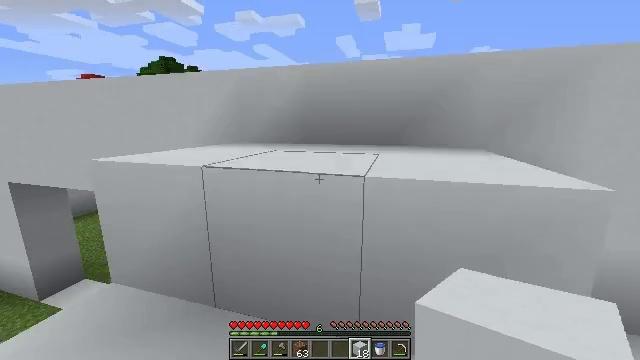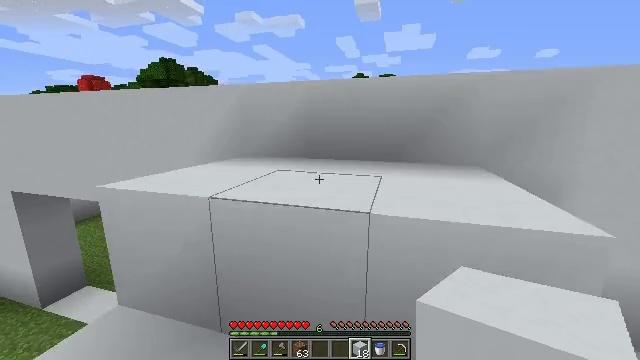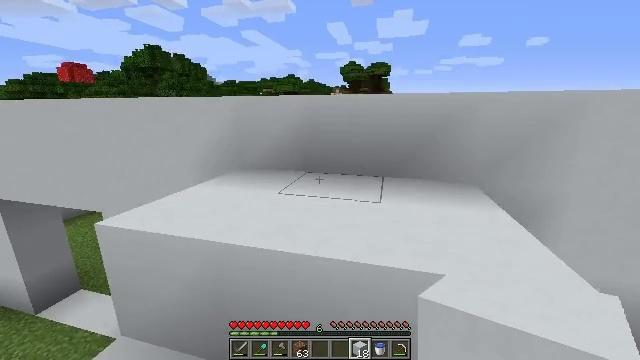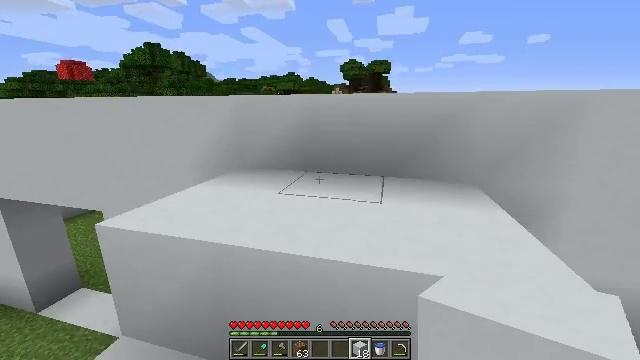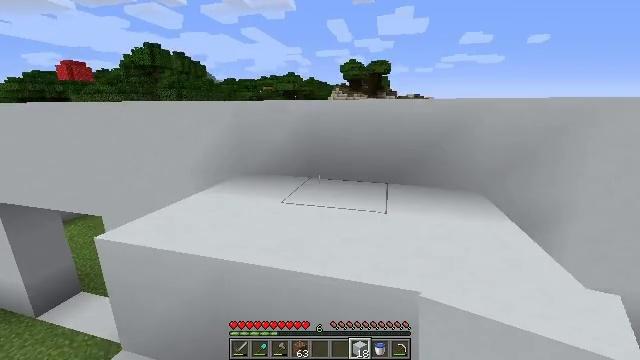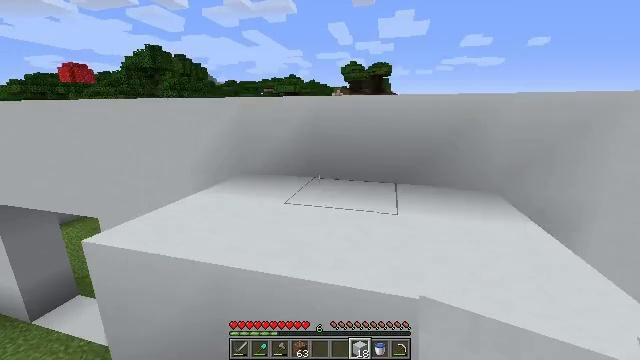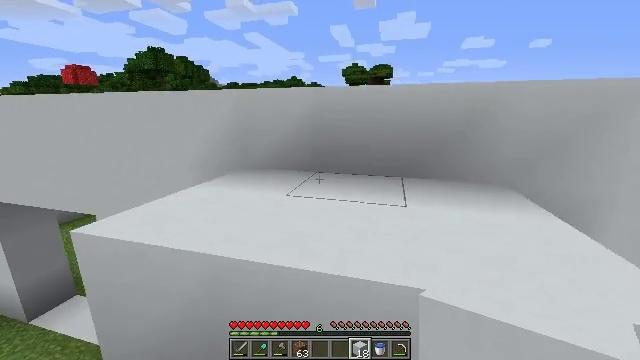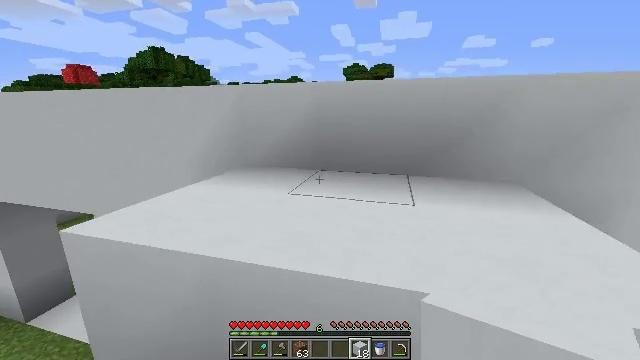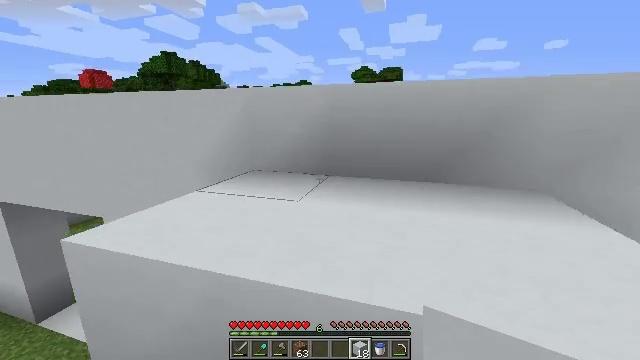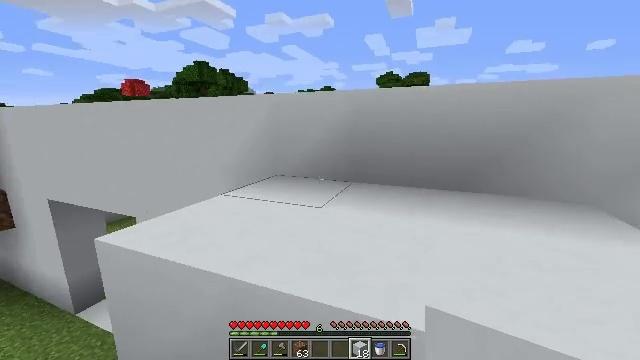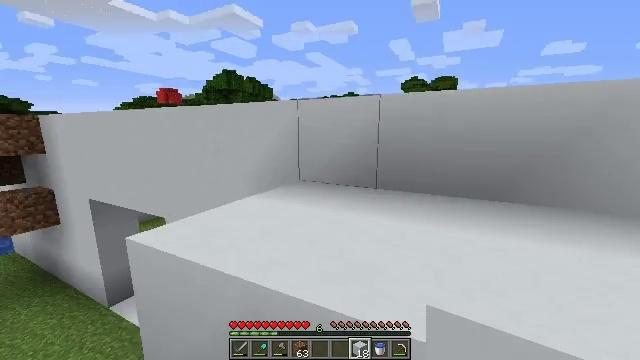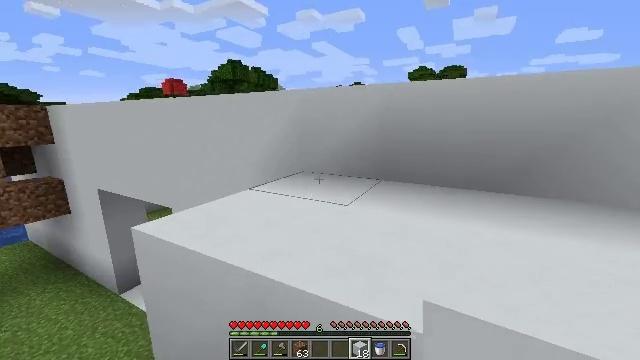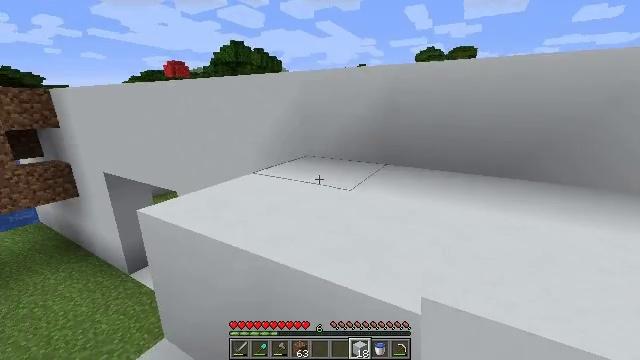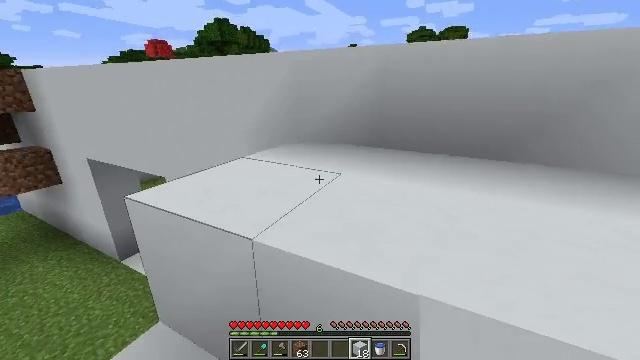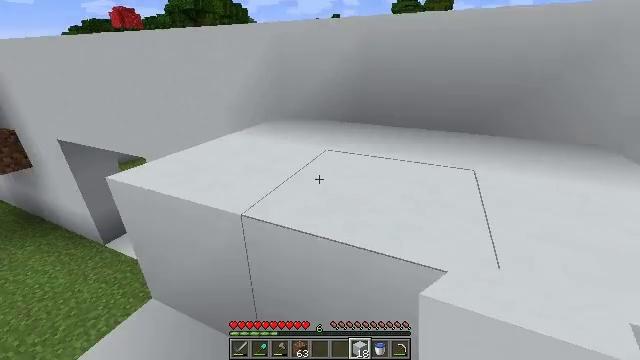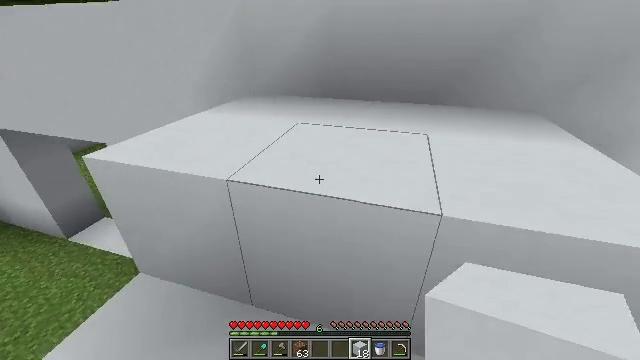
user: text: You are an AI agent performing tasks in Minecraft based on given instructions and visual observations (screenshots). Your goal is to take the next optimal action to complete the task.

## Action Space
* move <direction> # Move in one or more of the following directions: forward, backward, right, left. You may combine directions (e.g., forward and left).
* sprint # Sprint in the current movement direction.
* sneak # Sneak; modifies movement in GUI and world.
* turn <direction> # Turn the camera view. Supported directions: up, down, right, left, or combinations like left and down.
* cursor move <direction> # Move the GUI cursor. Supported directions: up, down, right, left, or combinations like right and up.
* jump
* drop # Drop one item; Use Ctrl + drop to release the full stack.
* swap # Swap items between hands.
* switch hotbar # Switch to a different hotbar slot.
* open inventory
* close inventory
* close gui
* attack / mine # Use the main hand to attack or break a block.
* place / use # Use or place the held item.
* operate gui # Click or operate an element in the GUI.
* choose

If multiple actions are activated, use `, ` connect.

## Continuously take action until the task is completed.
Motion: motion action
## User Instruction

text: Mine the white concrete block.
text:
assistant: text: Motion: move forward, jump
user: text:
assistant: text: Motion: move forward, turn right and down, jump
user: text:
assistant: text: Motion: move forward, jump
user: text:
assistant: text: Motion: move forward
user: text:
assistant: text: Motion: move forward
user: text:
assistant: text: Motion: move forward
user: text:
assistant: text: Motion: no_op
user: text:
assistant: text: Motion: turn left
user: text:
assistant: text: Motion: turn left and up
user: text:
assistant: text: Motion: turn left and up
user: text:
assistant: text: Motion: turn left and down
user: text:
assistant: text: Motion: turn down
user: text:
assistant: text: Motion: turn right and down
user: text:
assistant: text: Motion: move back, turn right and down
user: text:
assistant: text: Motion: move back, turn right and down
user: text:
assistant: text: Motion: move back, turn right and down
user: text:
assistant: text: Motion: move back, turn down
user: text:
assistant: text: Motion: move back
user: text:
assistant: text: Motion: move back, turn left
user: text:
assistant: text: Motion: move back, turn left and up
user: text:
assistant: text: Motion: move back, turn left and up
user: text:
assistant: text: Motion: move back, turn left and up
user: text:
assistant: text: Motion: turn left and up
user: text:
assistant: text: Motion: turn up
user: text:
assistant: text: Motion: turn left and up
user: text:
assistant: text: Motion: no_op
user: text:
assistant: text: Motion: turn right
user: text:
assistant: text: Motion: turn right
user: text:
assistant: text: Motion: turn right
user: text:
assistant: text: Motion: turn right and down